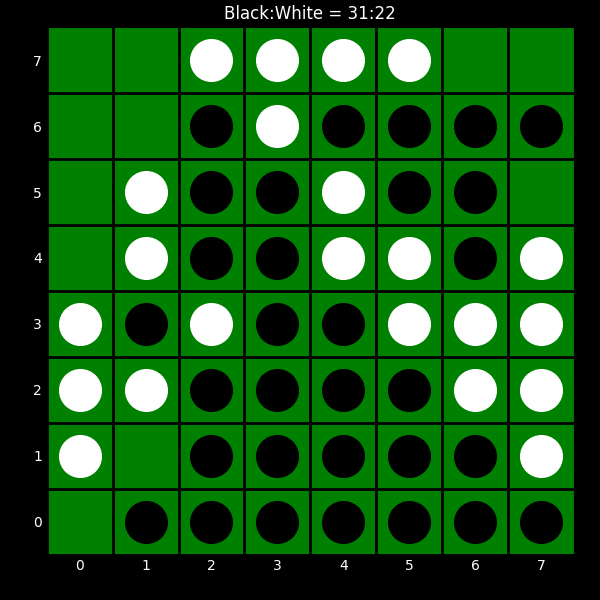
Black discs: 31
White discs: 22